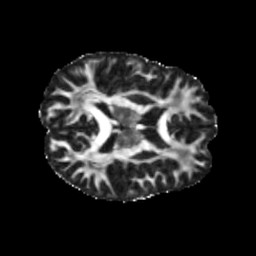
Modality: FA
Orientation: axial
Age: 29
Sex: female
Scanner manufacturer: siemens
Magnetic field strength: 3 T
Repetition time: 3.23 s
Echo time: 0.0892 s